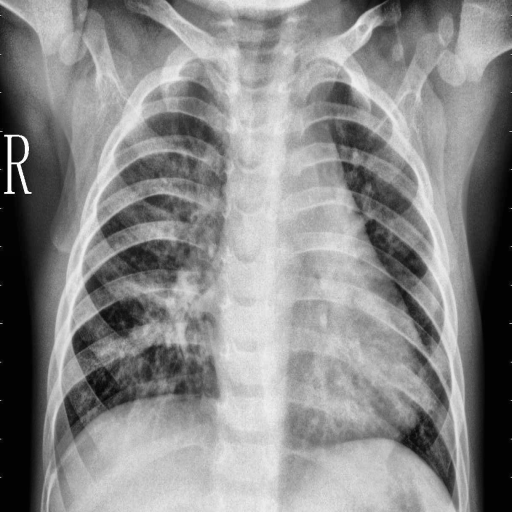
Finding: PNEUMONIA